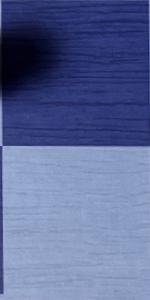
Label: Empty